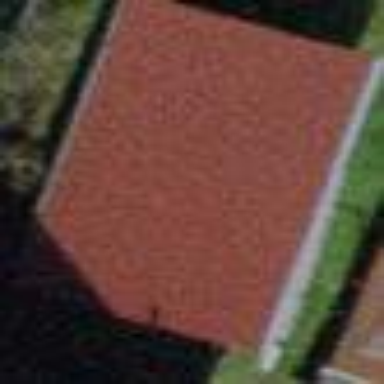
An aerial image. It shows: View of roof of building.